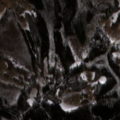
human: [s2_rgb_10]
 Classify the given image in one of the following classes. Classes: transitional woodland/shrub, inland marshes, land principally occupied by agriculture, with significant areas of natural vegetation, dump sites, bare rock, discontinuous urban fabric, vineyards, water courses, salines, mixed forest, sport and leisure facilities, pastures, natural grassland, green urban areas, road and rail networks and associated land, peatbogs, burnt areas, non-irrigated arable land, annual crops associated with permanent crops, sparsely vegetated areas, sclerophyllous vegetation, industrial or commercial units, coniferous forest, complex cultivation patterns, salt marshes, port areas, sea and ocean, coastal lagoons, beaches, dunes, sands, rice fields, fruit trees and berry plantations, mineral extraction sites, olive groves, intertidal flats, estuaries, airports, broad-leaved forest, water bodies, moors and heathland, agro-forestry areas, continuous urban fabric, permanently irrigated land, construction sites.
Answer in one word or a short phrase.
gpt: pastures, complex cultivation patterns, mixed forest, transitional woodland/shrub